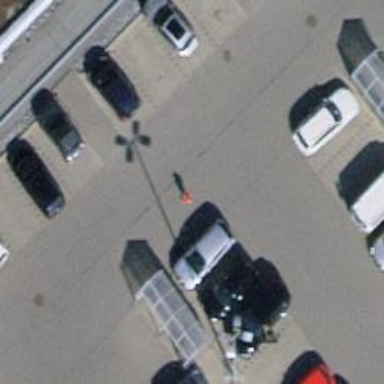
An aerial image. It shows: Asphalt parking aisle off service road.